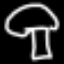
Label: mushroom